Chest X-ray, AP view. Patient: 82 years old, sex F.
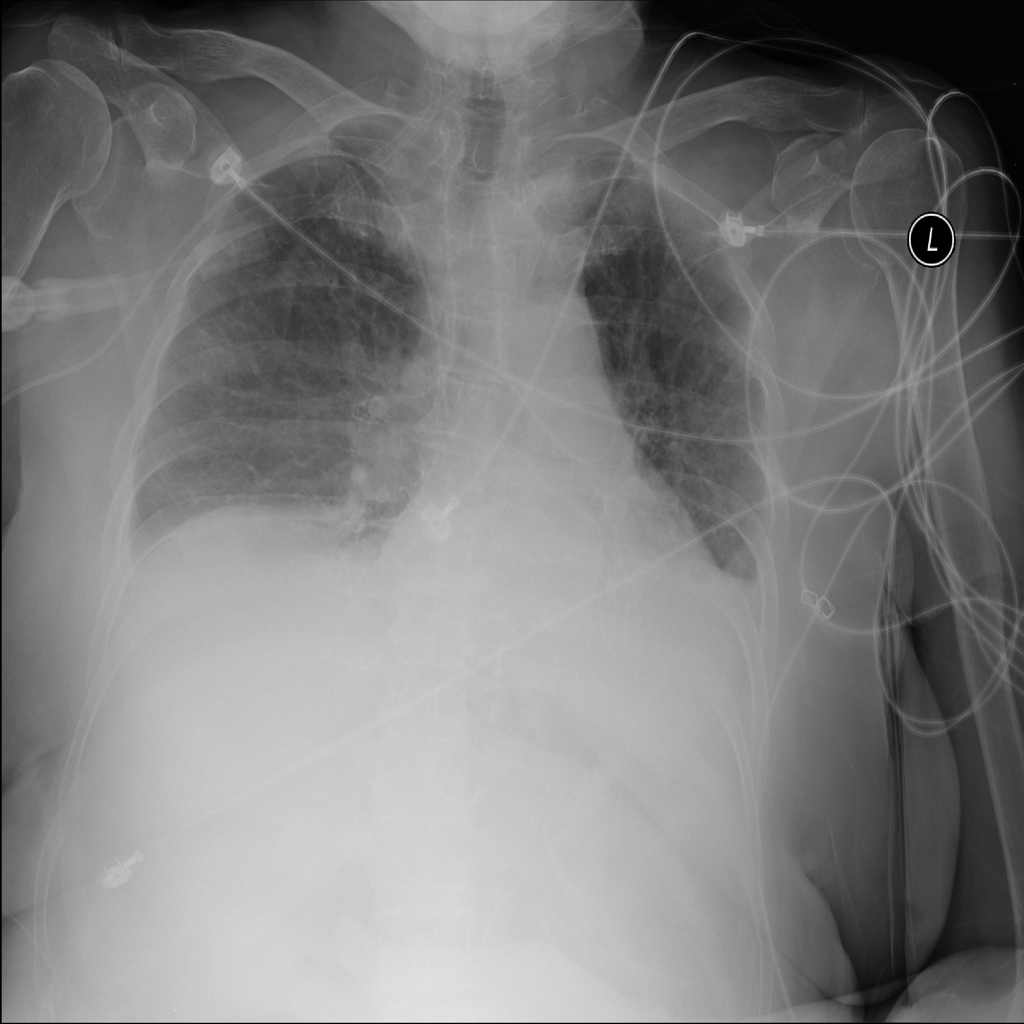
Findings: Atelectasis, Infiltration